Question: 'Activity' where the content of each 'Tab' is a 'ListView' (content varies depending on the tab). Each 'Tab' should have an icon. I was intended to do it using a 'TabHost' but the SDK told me that it's deprecated. So I decided to try the new API and created a new 'Activity' by selecting 'Fixed Tabs + Swipe' as navigation type. Eclipse created tons of code (I'm using pastebin to keep the question more clear): <URL>,
it also created a 'ViewPager' in main Layout and a dummy fragment layout.
I ran it (on SGS2 I9100 @4.1.2) only to test how it'd look like but it crashes with a 'NullPointerException'. It seems like 'final ActionBar actionBar = getActionBar();' returns null.
I'm not familiar with the new API and I've been working with 2.2 and 2.3 for a long time.
how can I remove the "section1... etc" text and replace it by an icon?

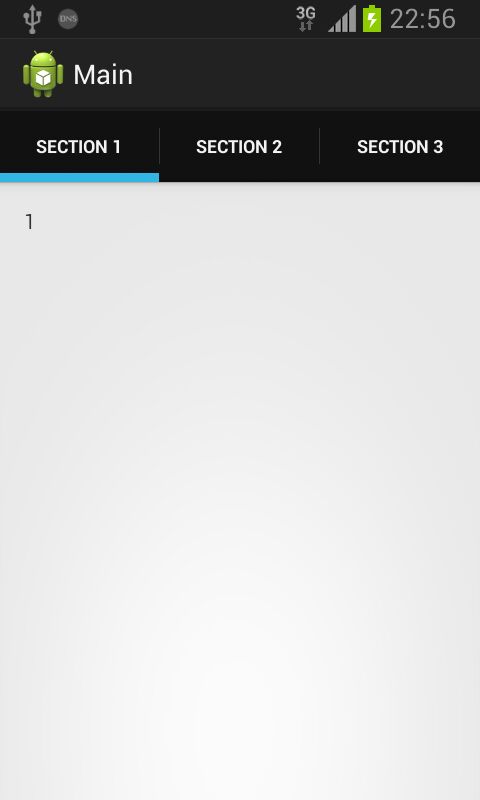
Answer: you need to change your theme to use the holo theme 'android:theme="@android:style/Theme.Holo"'for example.
to get rid of the title next to the icon simply do this
'''
getActionBar().setDisplayOptions(0, ActionBar.DISPLAY_SHOW_TITLE);
'''